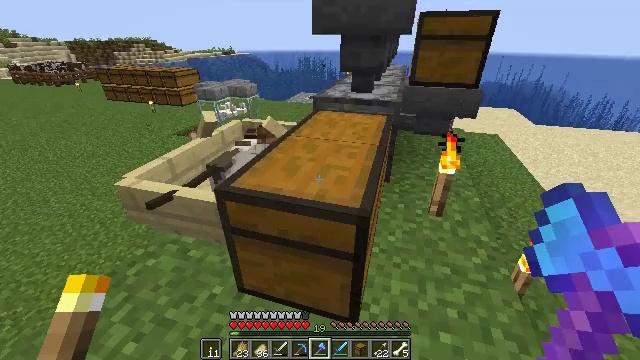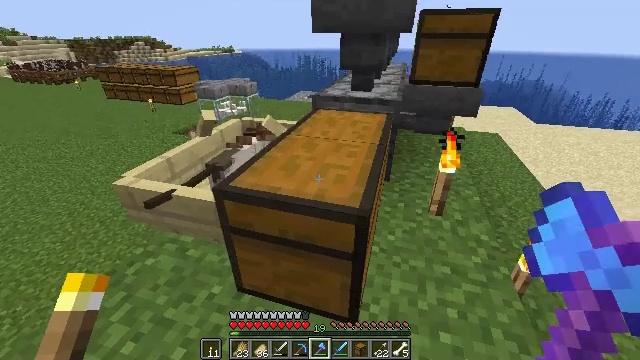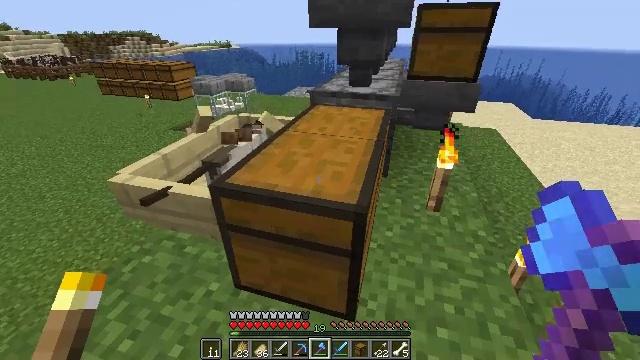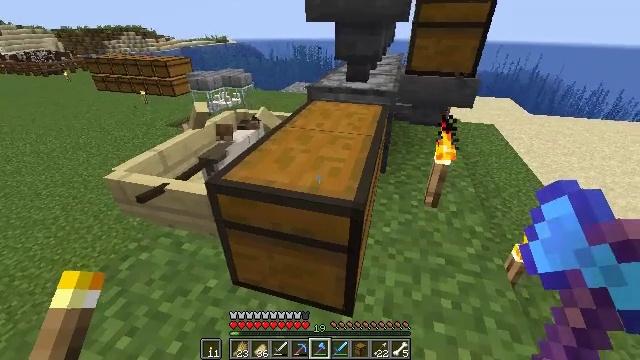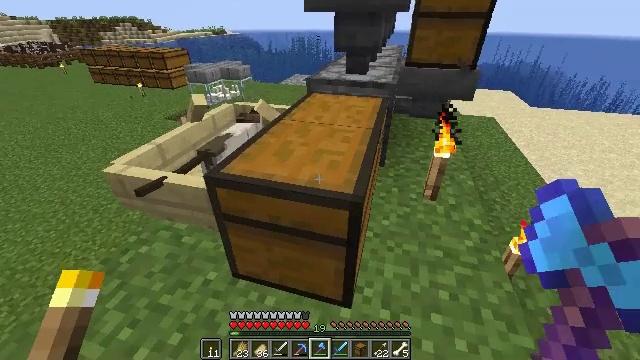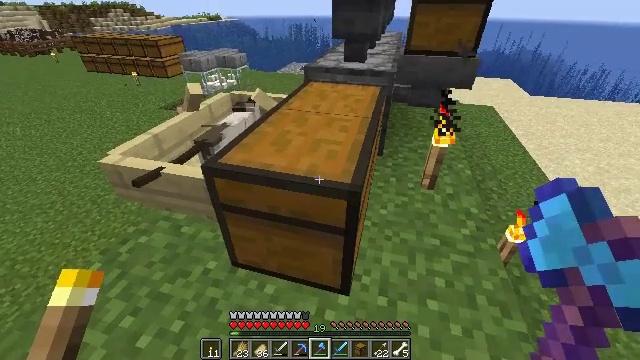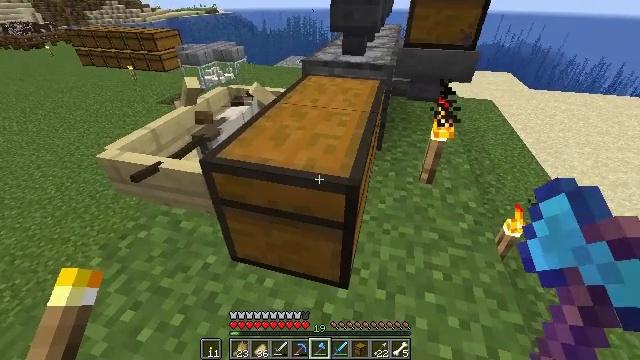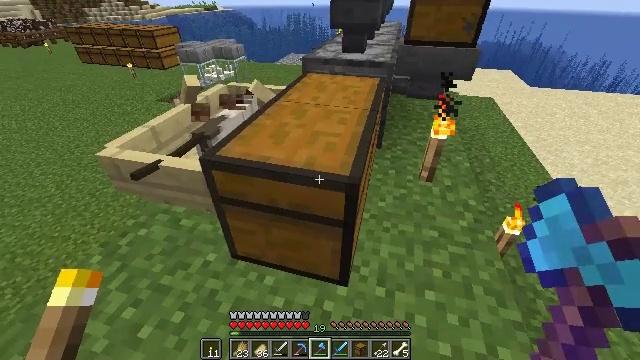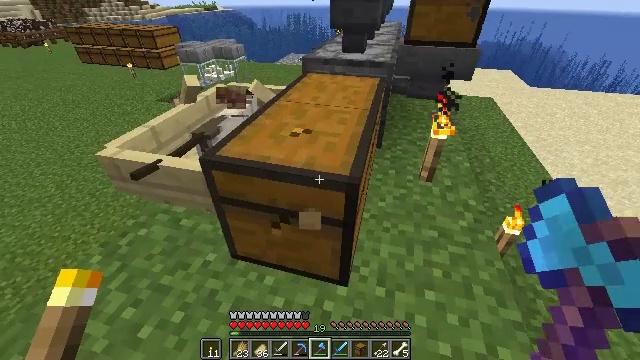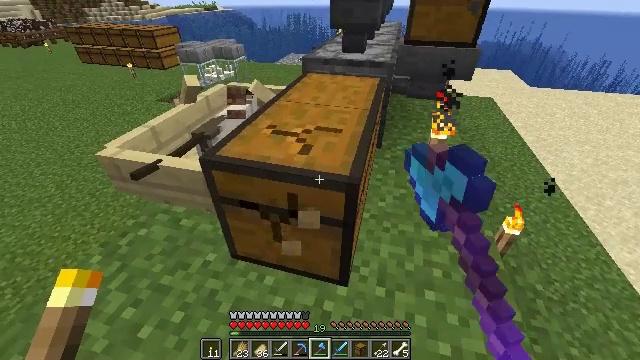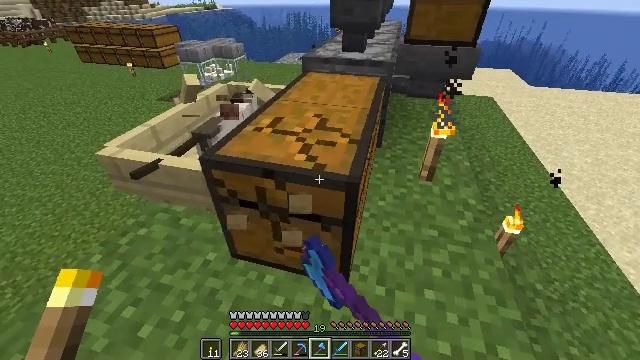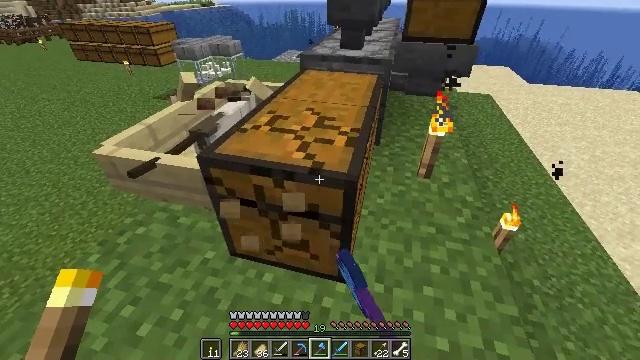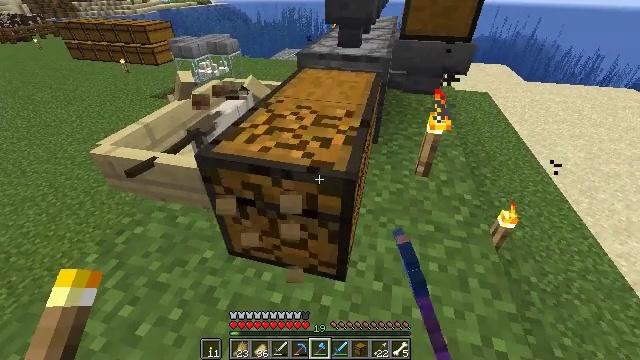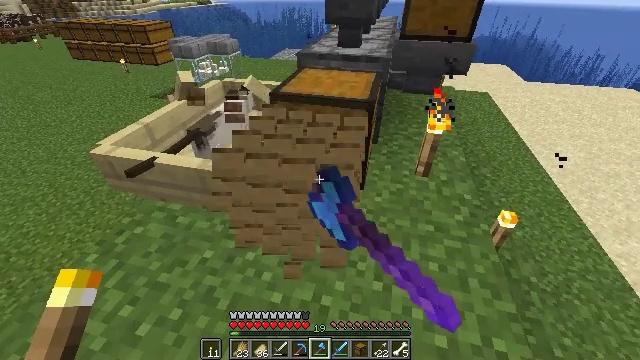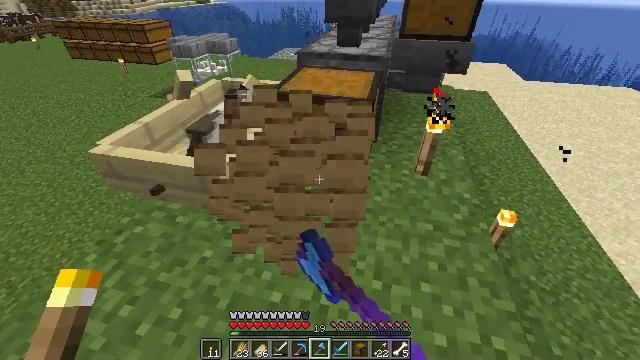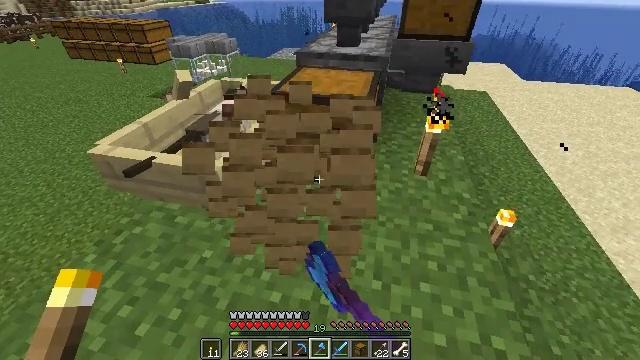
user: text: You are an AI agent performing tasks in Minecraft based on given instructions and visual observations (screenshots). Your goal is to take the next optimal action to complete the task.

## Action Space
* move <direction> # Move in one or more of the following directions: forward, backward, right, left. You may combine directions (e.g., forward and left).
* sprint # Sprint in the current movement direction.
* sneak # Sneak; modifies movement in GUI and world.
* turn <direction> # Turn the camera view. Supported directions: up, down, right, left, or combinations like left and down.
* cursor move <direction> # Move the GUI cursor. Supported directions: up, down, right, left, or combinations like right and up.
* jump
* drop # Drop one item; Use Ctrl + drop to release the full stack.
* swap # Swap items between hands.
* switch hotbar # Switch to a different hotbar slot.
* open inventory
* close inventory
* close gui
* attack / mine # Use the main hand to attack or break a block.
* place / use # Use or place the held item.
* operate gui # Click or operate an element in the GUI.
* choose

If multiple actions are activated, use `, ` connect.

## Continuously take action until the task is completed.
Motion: motion action
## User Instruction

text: Mine the chest to collect it.
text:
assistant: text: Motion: no_op
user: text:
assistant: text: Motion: no_op
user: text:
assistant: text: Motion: no_op
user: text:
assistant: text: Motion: turn down
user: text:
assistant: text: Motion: turn down
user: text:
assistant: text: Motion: turn down
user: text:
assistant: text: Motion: no_op
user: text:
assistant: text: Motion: attack / mine
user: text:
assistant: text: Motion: attack / mine
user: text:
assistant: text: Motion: attack / mine
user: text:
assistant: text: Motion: attack / mine
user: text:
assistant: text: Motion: attack / mine
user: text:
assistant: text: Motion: attack / mine
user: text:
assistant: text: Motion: attack / mine
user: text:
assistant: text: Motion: attack / mine
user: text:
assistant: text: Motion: attack / mine
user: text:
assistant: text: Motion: attack / mine
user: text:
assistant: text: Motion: attack / mine
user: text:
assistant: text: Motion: move forward, attack / mine
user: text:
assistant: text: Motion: move forward, attack / mine
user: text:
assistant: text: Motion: move forward, attack / mine
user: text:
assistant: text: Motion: move forward, turn right and up, attack / mine
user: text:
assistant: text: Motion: attack / mine
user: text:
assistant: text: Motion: attack / mine
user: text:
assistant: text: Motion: attack / mine
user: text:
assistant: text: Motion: attack / mine
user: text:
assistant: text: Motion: attack / mine
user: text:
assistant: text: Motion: attack / mine
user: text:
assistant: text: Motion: attack / mine
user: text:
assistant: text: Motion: attack / mine